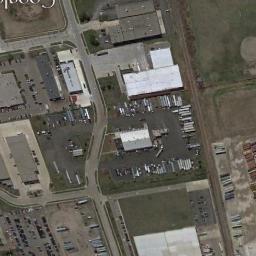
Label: industrial_area